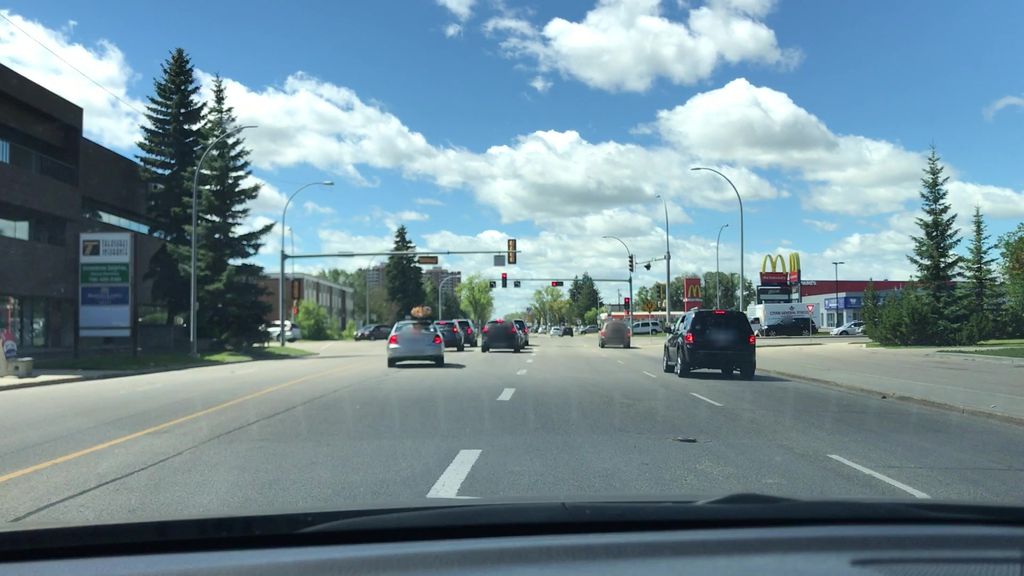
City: edmonton